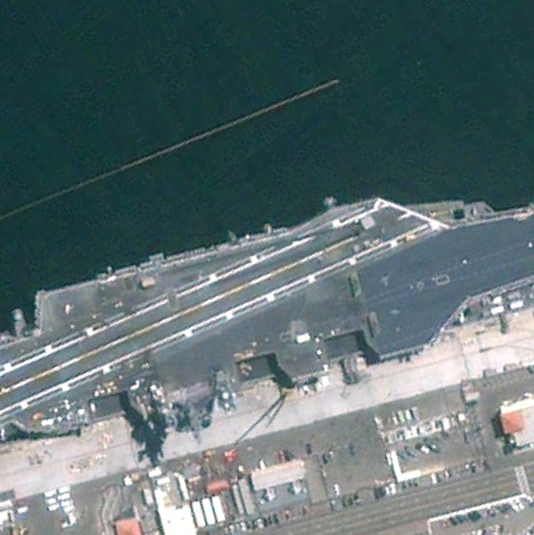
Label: Nimitz-class_aircraft_carrier